Interaction volume radius: 5 \u00c5
Interaction volume height: 20 \u00c5
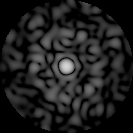
Disorder parameter: 0.8051